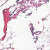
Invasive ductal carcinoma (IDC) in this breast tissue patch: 0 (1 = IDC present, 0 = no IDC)